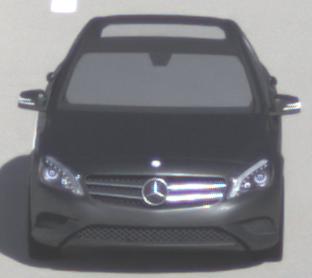
Make: Mercedes-Benz
Model: A 180
Detailed model: A-Class (176)
Model produced from: 2012/09
Model produced until: 2015/07
Doors: 5
Color: gray
Road condition: dry road
Daytime: morning or afternoon
Contrast: high contrast